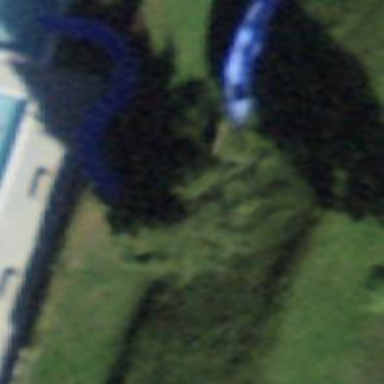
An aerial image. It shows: Water slide attraction.